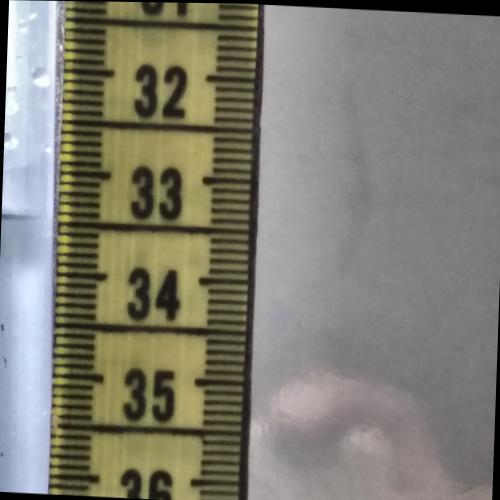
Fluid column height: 33.4 cm